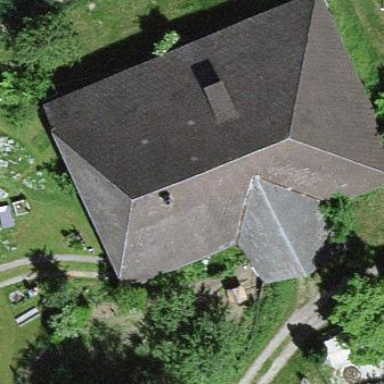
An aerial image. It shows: Farm building.